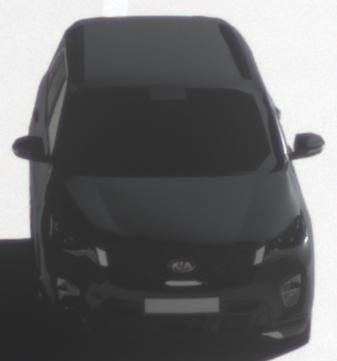
Make: KIA
Model: Sorento 2.2 CRDi
Detailed model: Sorento (UM)
Model produced from: 2015/03
Model produced until: 2017/10
Doors: 5
Color: black
Road condition: dry road
Daytime: morning or afternoon
Contrast: high contrast